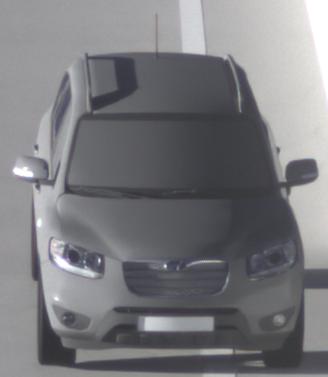
Make: Hyundai
Model: Santa Fe 2.4
Detailed model: Santa Fe (CM)
Model produced from: 2010/01
Model produced until: 2012/09
Doors: 5
Color: gray
Road condition: dry road
Daytime: sunrise or sunset
Contrast: high contrast